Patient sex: M
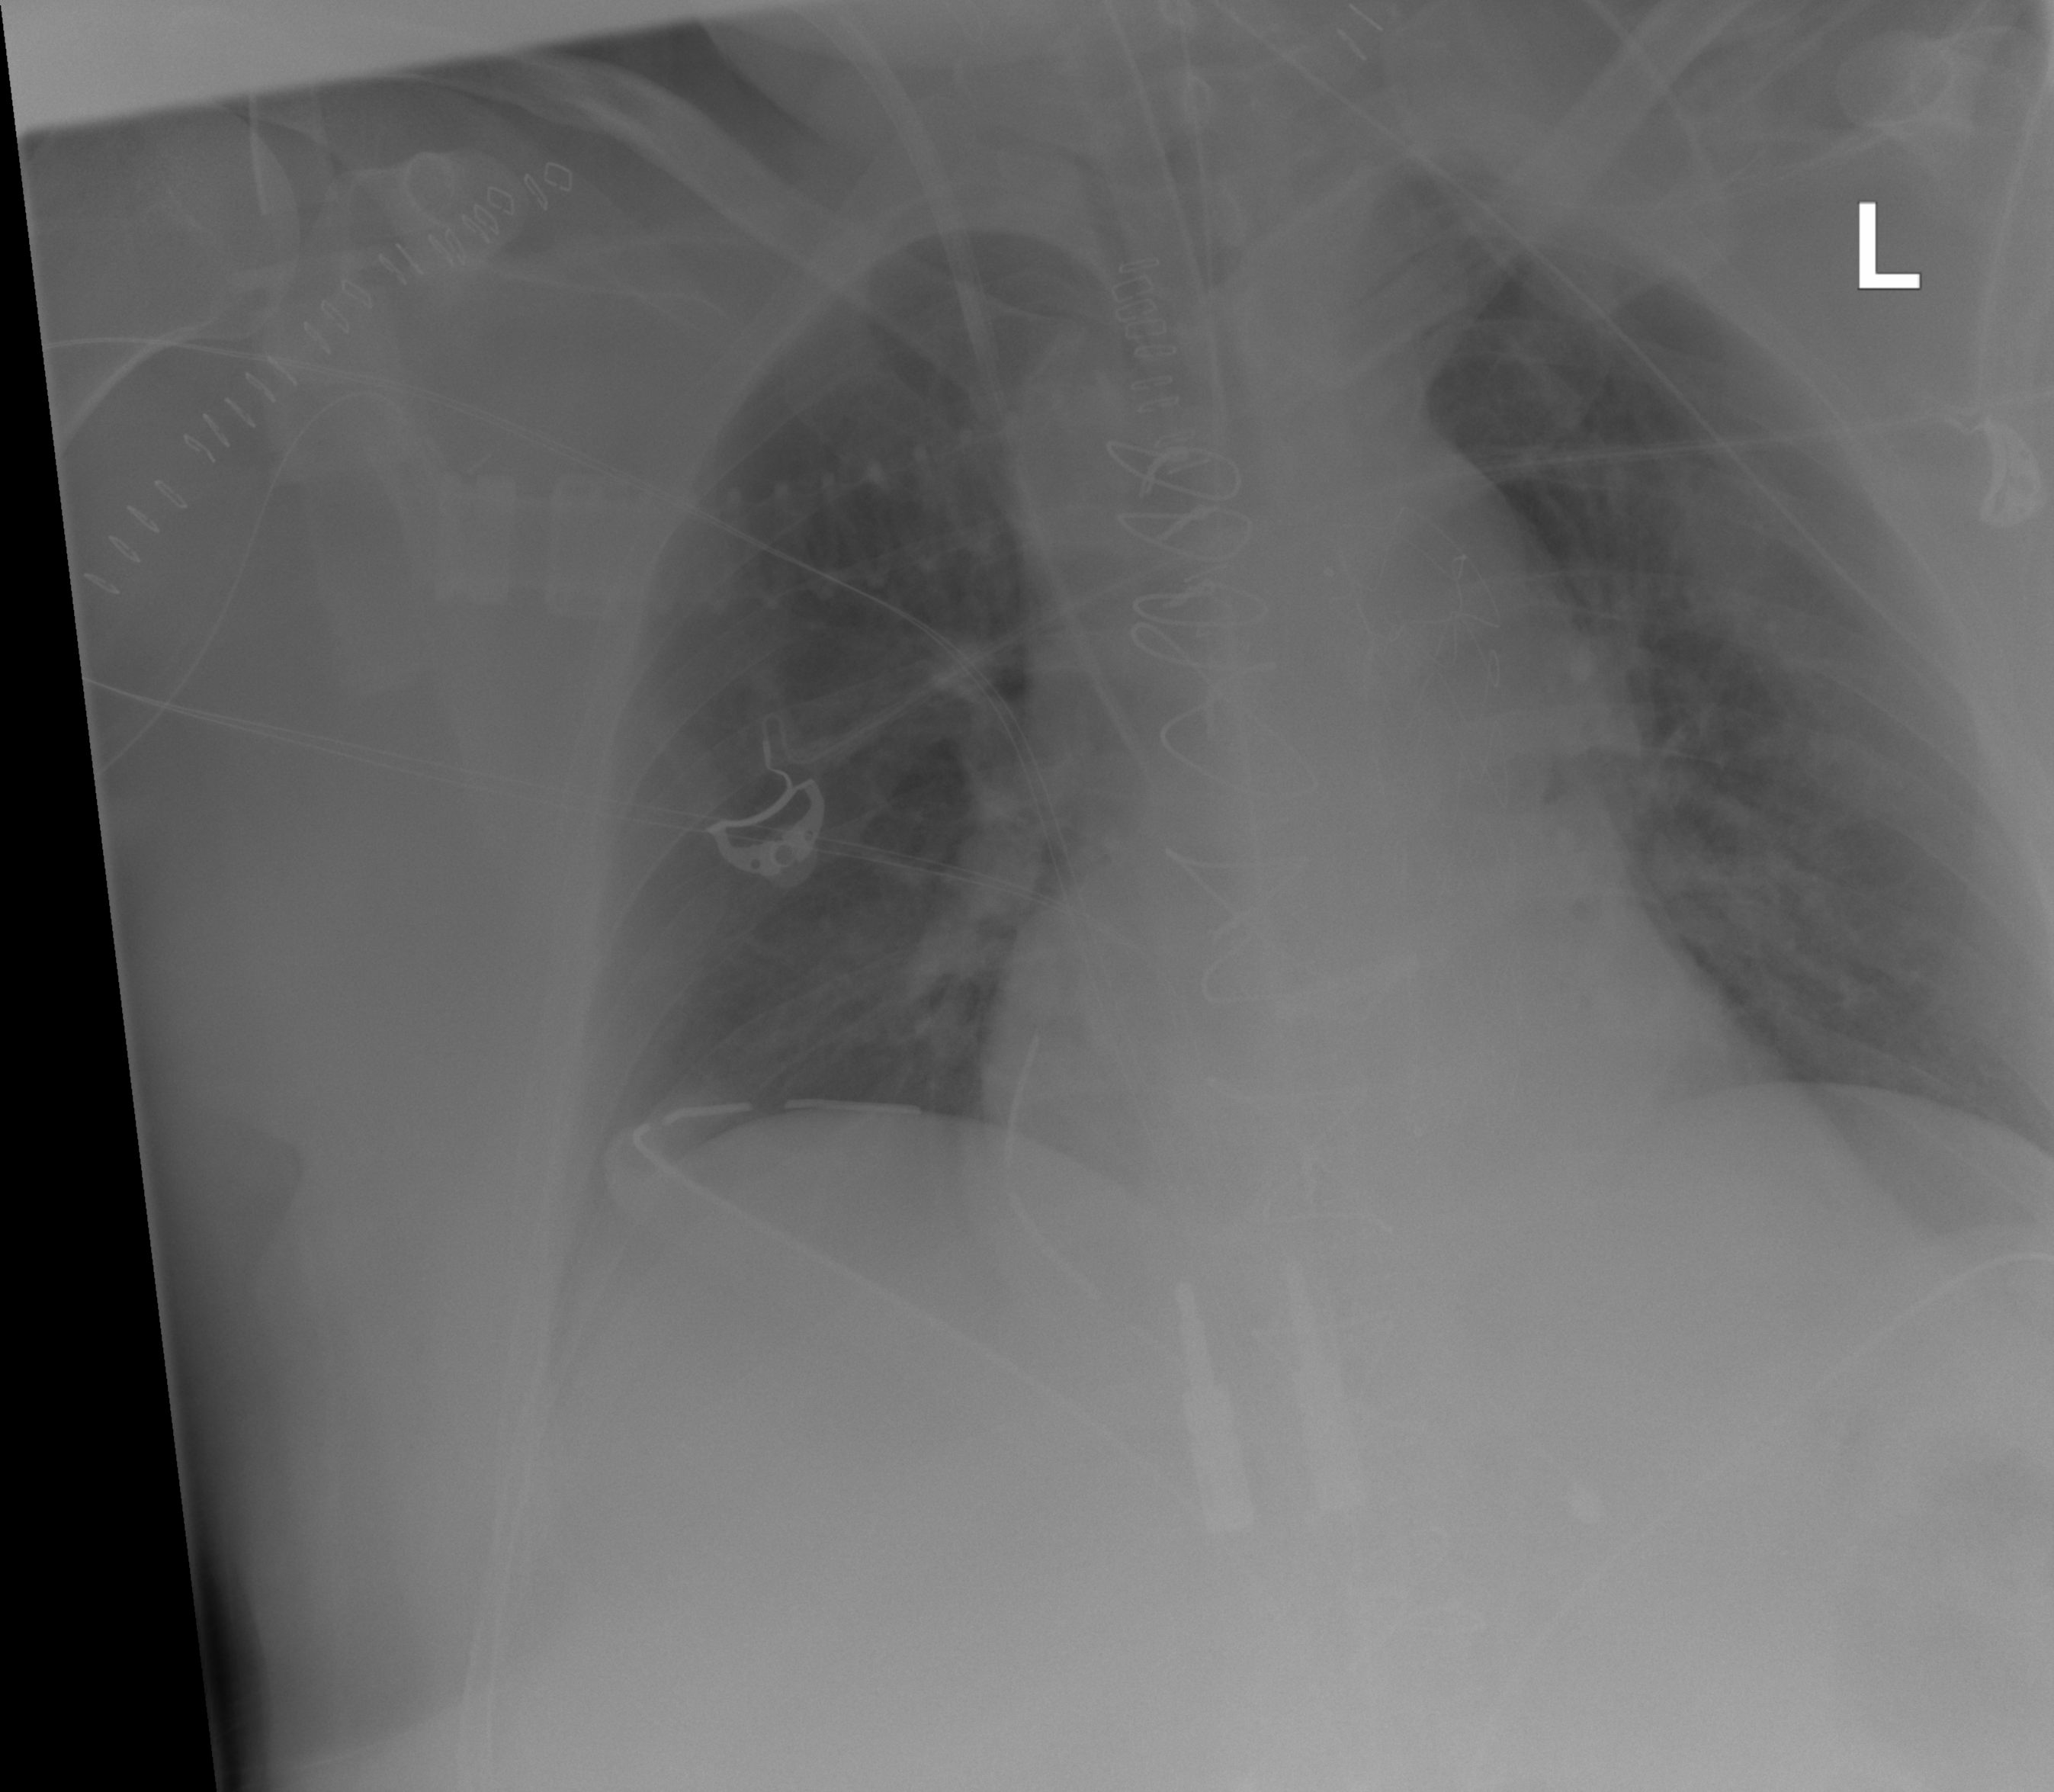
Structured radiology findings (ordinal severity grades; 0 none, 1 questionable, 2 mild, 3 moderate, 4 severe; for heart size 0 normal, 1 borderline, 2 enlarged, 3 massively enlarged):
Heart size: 0
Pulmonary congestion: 2
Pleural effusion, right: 0
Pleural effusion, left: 0
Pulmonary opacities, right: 0
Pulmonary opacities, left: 0
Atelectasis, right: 1
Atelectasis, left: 1